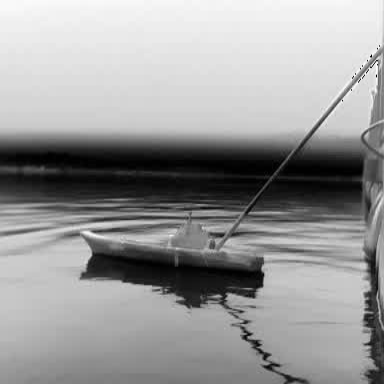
There is a warship in the infrared image.